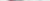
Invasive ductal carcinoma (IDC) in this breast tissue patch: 0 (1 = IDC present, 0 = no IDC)